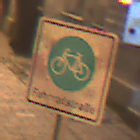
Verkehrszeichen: BeginnFahrradstrasse
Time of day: Night
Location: Outdoor (Urban)
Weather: Clear
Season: NotSpecified
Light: Artificial